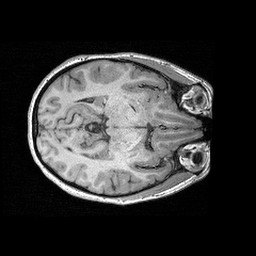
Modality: T1w
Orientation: axial
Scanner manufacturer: siemens
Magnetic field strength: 3 T
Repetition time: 2.3 s
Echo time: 0.00298 s